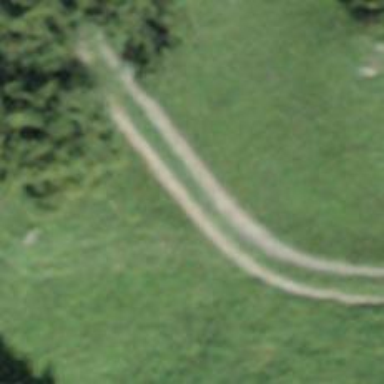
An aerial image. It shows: Gravel track with grade 3 tracktype.